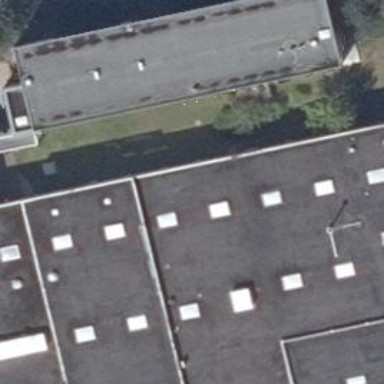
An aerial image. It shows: Industrial building.